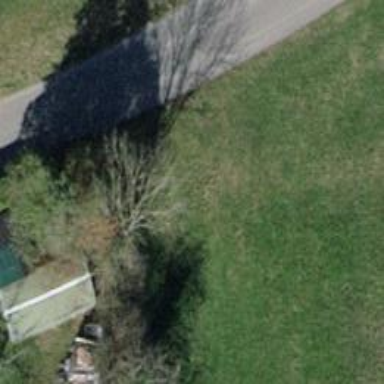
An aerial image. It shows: Brown bench.